Question: Can someone explain why this is happening and how to fix it? Here is the file:
'''
global-reset()
*
box-sizing border-box
font-size 16px
font-family sans-serif
.header
background #e1e1e1
height 20em
border-bottom 5px solid #000
position relative
.header:before
position absolute
display block
content ''
border-bottom 5px solid red
height 100%
width 100%
box-sizing border-box
.nav
display flex
align-items center
justify-content flex-end
padding-top 1em
ul, li
list-style none
display inline
margin-left 1em
margin-right 1em
a
text-decoration none
color #999
.title
display flex
align-items center
justify-content center
padding-top 2em
h1
padding-top 1em
font-size 2em
font-weight 600
.sub-title
min-height 8em
display flex
align-items center
justify-content center
h2
color #333
'''
It is a very basic stylus file but for some odd reason the styles for the bottom-border that's in the .header and .header:before section isn't taking effect. The background colour and the display alignments/padding are styled just fine though.

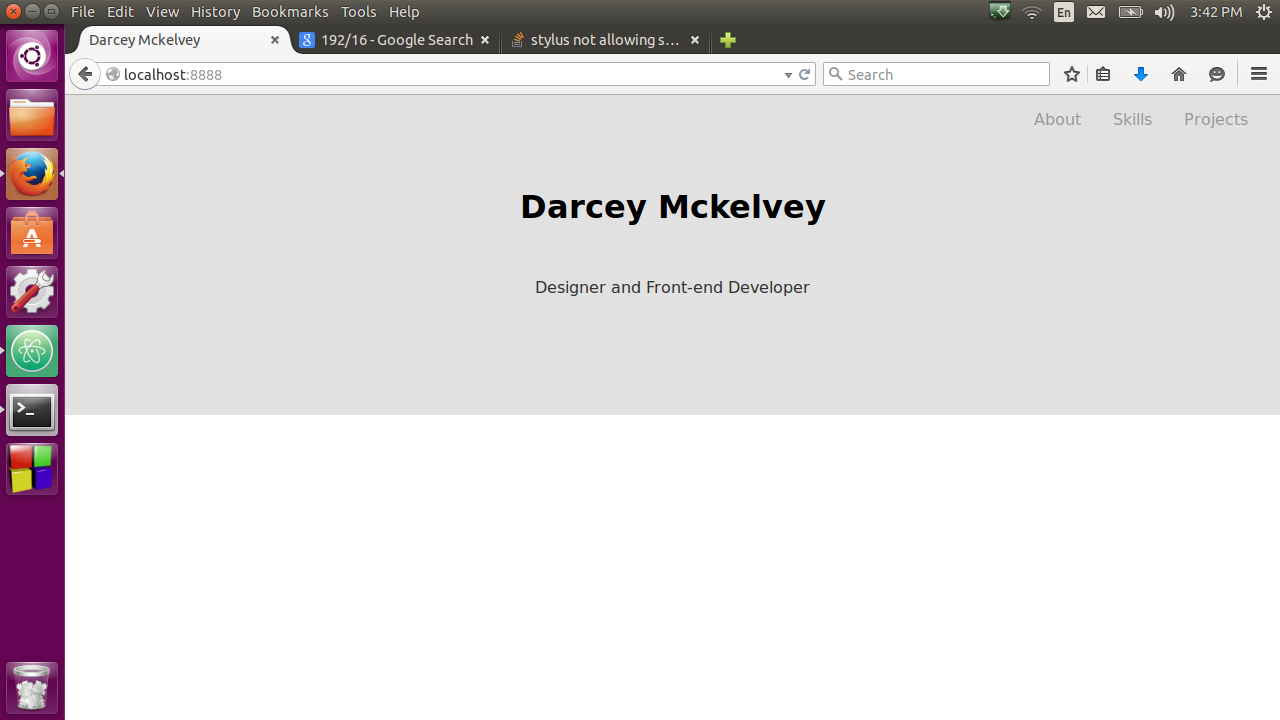
Answer: I think from what you're writing in the "comment" answer and from what you've post that you should look into the whitespaces. Replace all tabs with spaces. Stylus is whitespace based, thus using both tabs and spaces will make your life miserable.